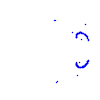
Particle: pion